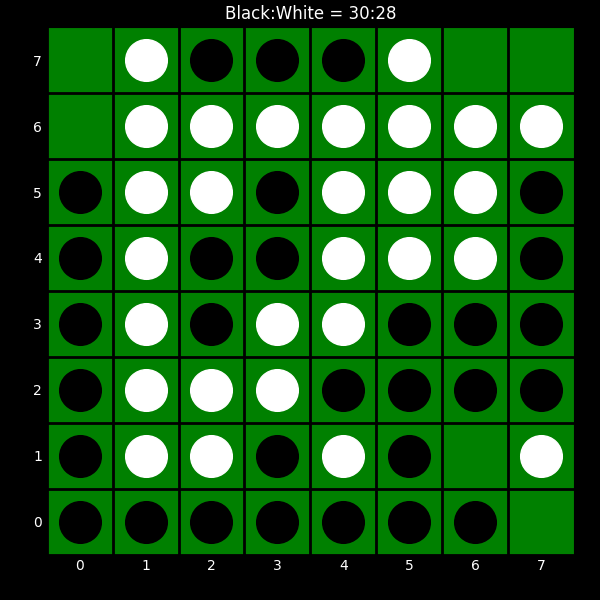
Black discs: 30
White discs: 28